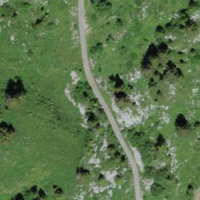
EUNIS habitat code: 23
Species observed at this site:
Gentianella campestris